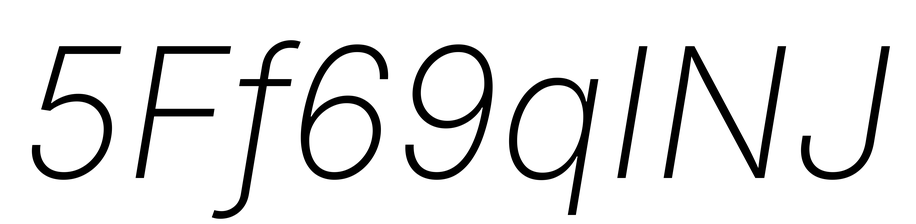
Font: Inter-Italic_ExtraLight_Italic